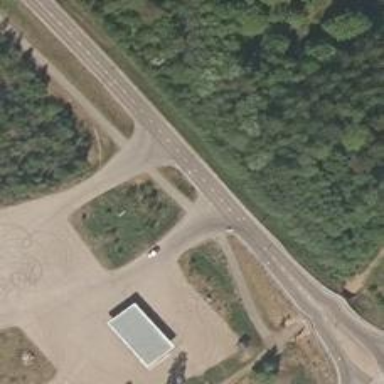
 having separate sidewalk and cycle track."